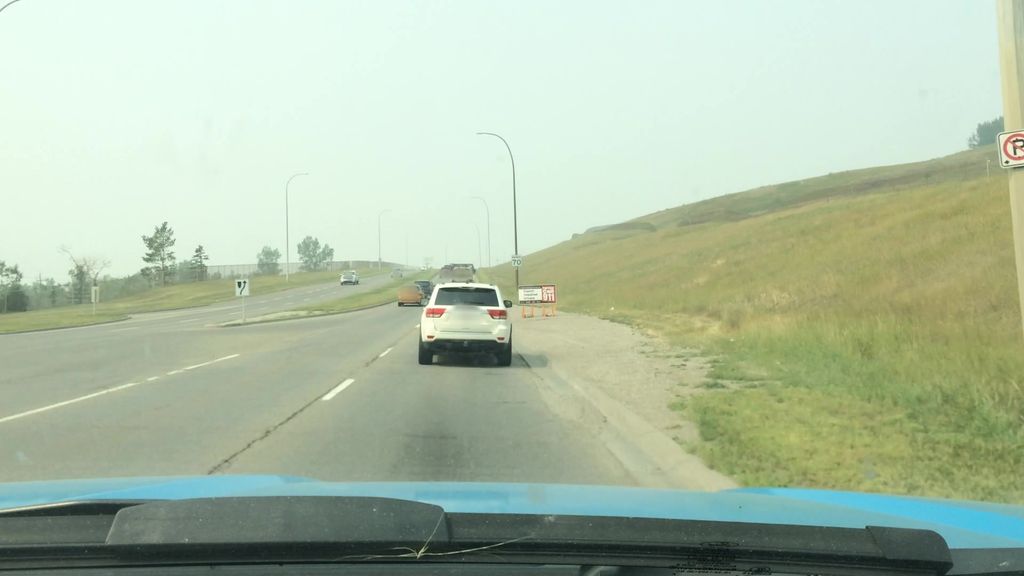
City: calgary